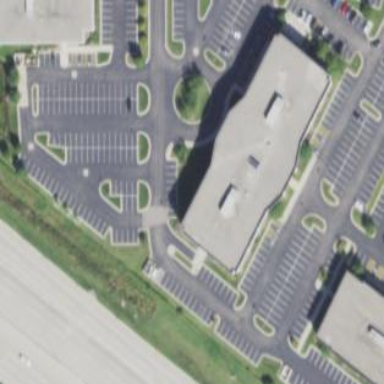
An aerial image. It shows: Commercial building.